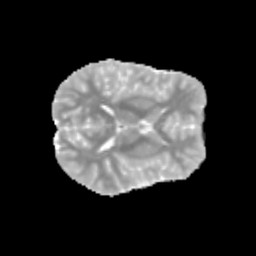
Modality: MD
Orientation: axial
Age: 9
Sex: male
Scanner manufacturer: siemens
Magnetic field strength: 3 T
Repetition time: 3.8 s
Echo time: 0.07 s